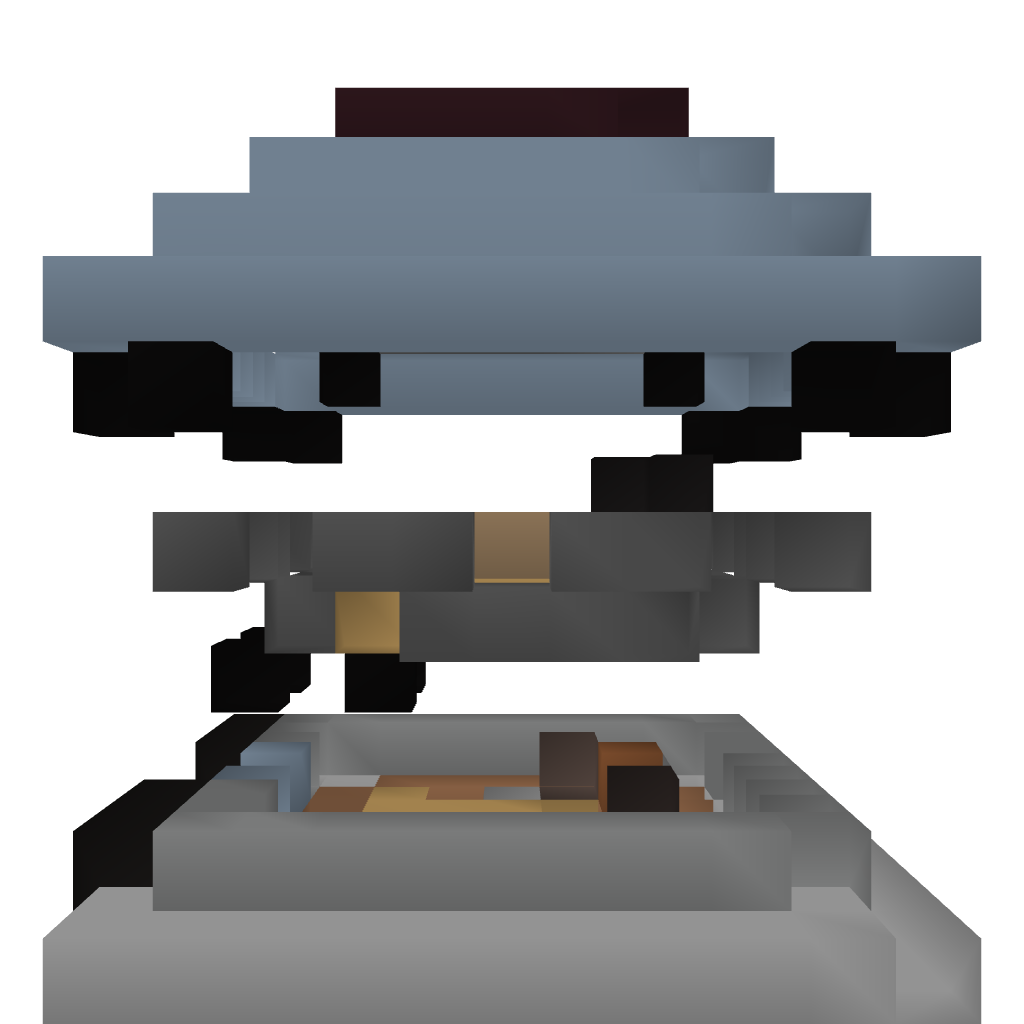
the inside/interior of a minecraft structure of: small medieval house